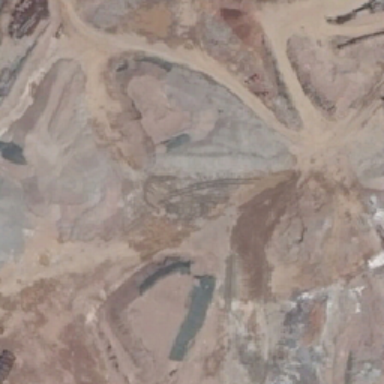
Do you have a bicycle print ? .